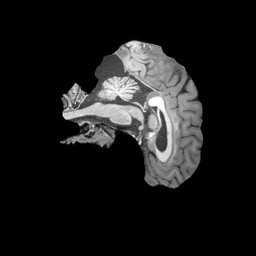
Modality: T1w
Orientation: sagittal
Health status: healthy